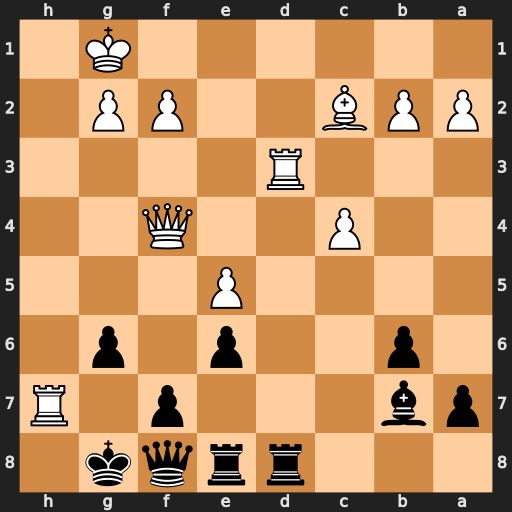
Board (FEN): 3rrqk1/pb3p1R/1p2p1p1/4P3/2P2Q2/3R4/PPB2PP1/6K1
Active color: b
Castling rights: -
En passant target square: -
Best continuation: Kxh7 Rh3+ Kg8